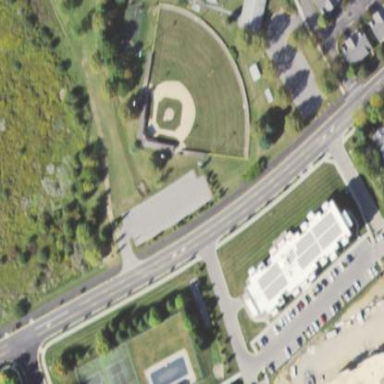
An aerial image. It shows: Baseball pitch for leisure and sports activities.